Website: crate-barrel
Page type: billing-address
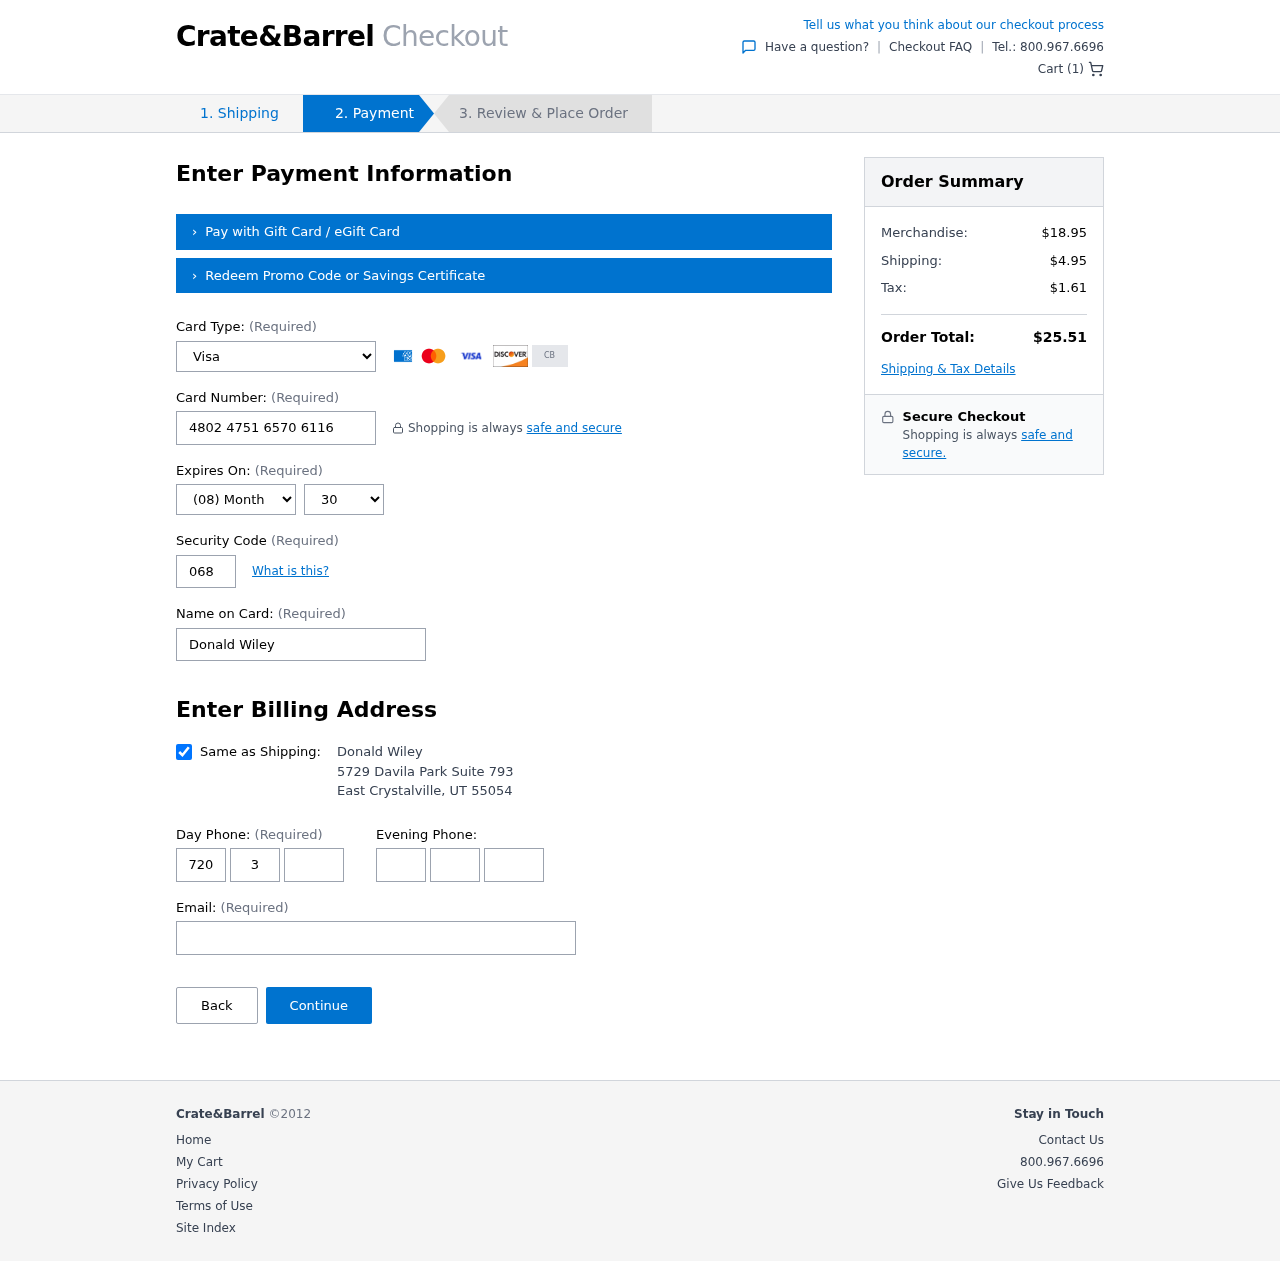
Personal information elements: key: PII_CARD_CVV
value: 068
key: PII_CARD_EXPIRY_MONTH
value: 08
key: PII_CARD_EXPIRY_YEAR
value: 30
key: PII_CARD_NUMBER
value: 4802 4751 6570 6116
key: PII_CARD_TYPE
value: Visa
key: PII_CITY
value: East Crystalville
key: PII_EMAIL
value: donald.wiley@gmail.com
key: PII_FULLNAME
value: Donald Wiley
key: PII_PHONE_AREA
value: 720
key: PII_PHONE_PREFIX
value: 361
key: PII_PHONE_SUFFIX
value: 4177
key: PII_POSTCODE
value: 55054
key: PII_STATE_ABBR
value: UT
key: PII_STREET
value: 5729 Davila Park Suite 793
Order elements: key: ORDER_NUM_ITEMS
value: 1
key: ORDER_SUBTOTAL
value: $18.95
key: ORDER_SHIPPING_COST
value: $4.95
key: ORDER_TAX
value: $1.61
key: ORDER_TOTAL
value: $25.51